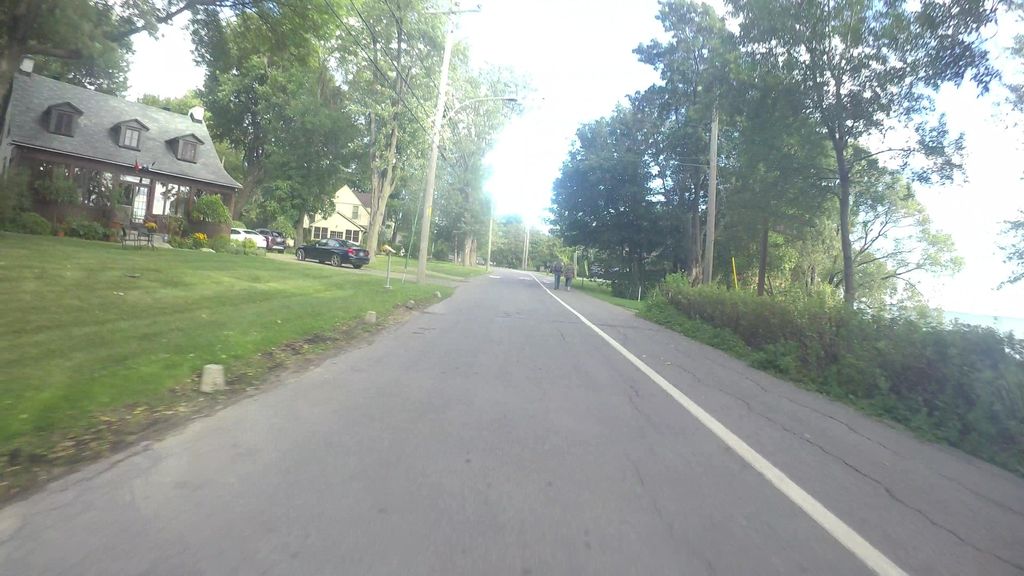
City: montreal